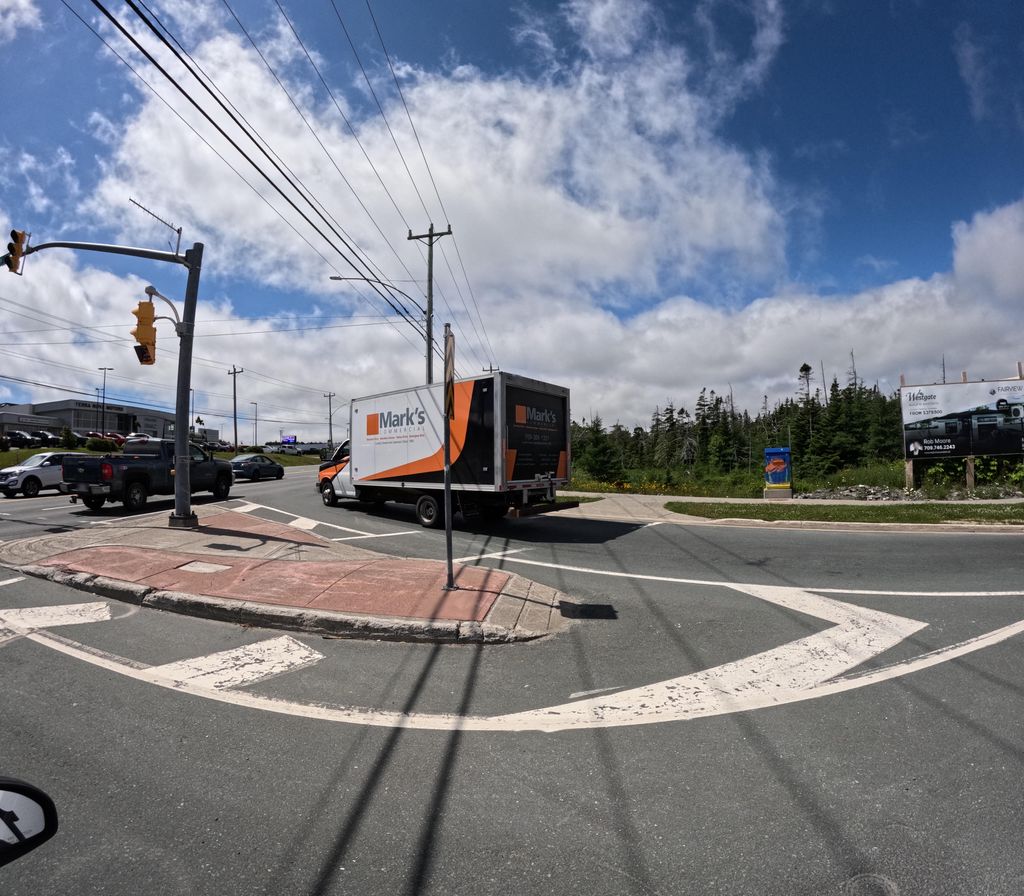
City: st_johns